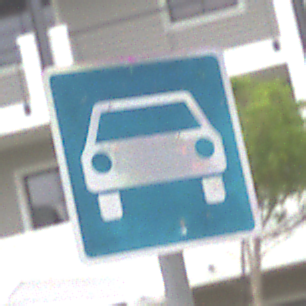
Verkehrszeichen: Kraftfahrstrasse
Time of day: Midday
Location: Outdoor (Urban)
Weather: Overcast
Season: NotSpecified
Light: Natural